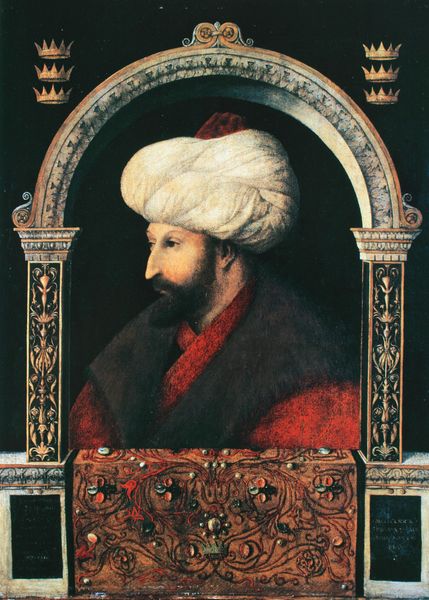
Titel: Bildnis Sultan Mehmed II.
Künstler: Gentile Bellini
Standort: London
Institution: National Gallery
Schlagwörter: gemälde, mann, umhang, weiß, grün, bunt, hintergrund, marmor, nase, ohr, profil, schmuck, schwarz, säule, säulen, blick, rot, tuch, muster, ornament, teppich, bart, architektur, augen, kragen, pelz, rahmen, samt, sockel, vollbart, bildnis, portrait, porträt, brüstung, auge, gewand, mantel, reich, stickerei, edelsteine, krone, perlen, renaissance, schulter, ranken, schrift, schlafen, bogen, venedig, rundbogen, könig, tafel, spitz, inschrift, ornamente, verzierung, wange, tor, penis, arkade, truhe, orient, orientalisch, herrscher, fürst, kasten, wappen, pelzkragen, reichtum, stickereien, schatulle, ornamentik, turban, türkei, sultan, kronen, tafeln, türke, osmane, kaftan, kalif, wesir, nordalpin, schatztruhe, teppick, mart, säulenbogen, muselmane, orientalehalbfigur, saladin, schaich